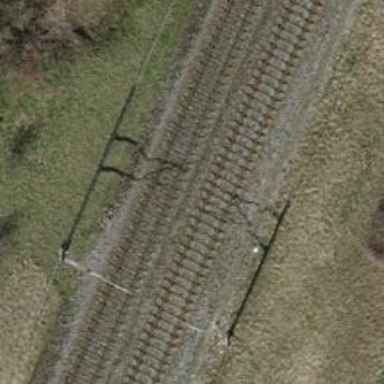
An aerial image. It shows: Single railway track with electrification through contact line.